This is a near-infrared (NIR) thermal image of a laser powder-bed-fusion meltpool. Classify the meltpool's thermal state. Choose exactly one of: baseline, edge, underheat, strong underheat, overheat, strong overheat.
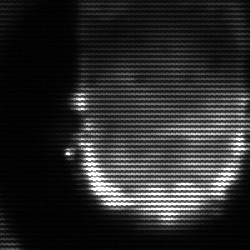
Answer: baseline